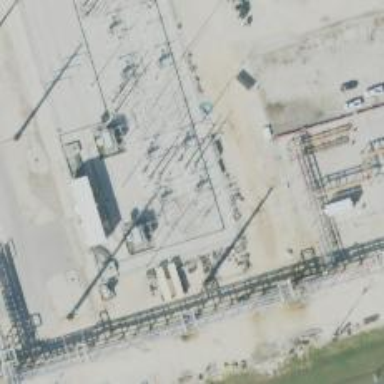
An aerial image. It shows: Switch used for power control.